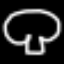
Label: mushroom